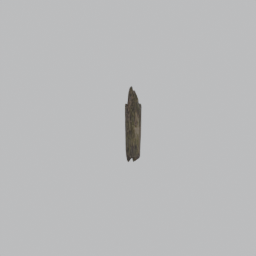
Label: nature